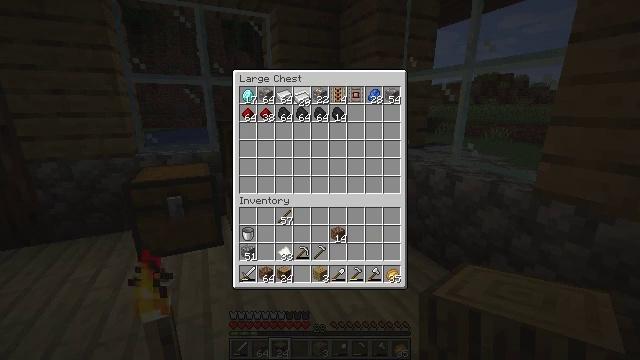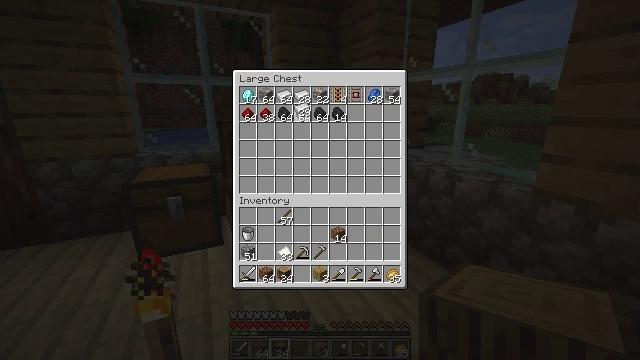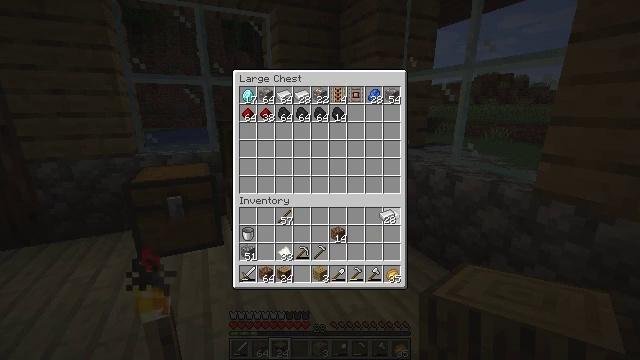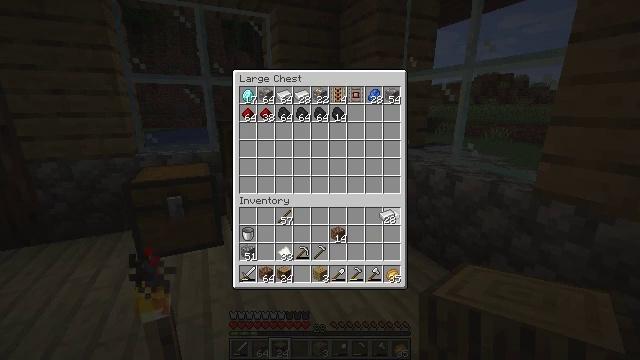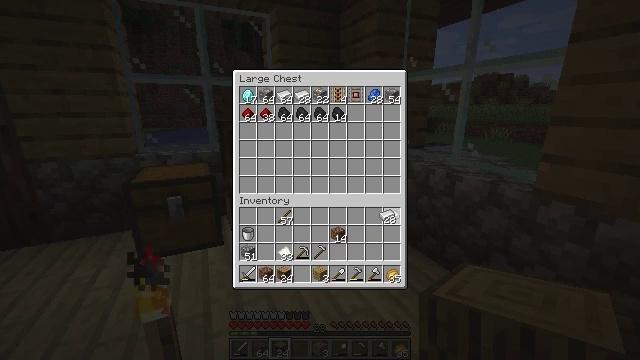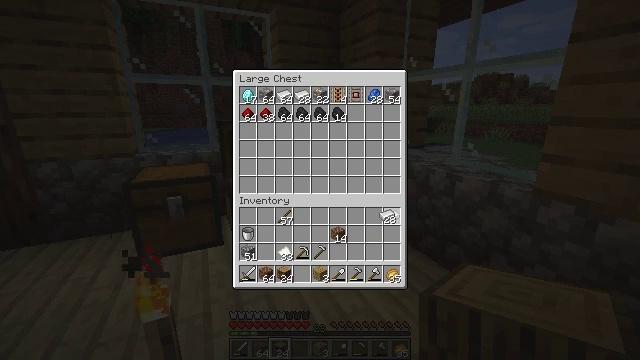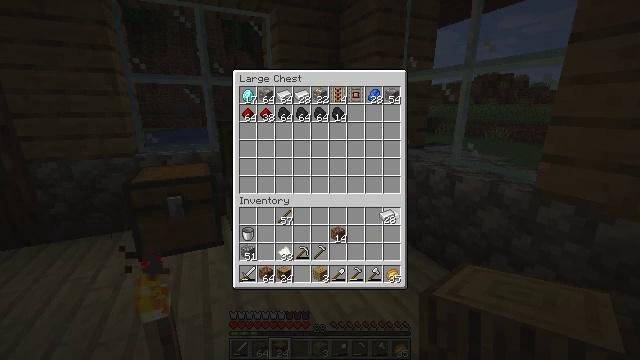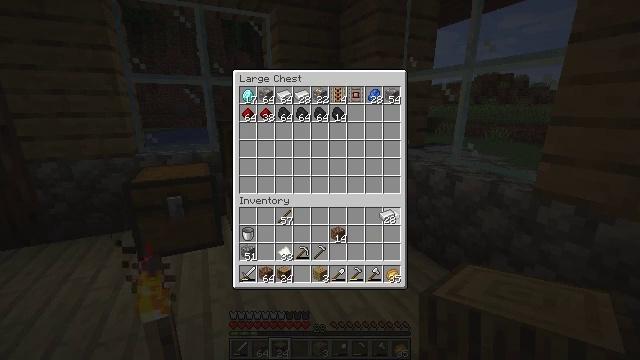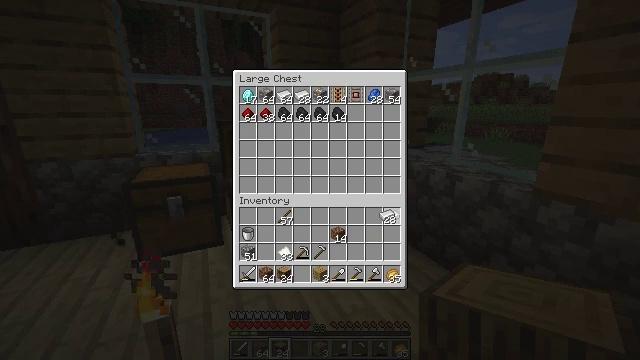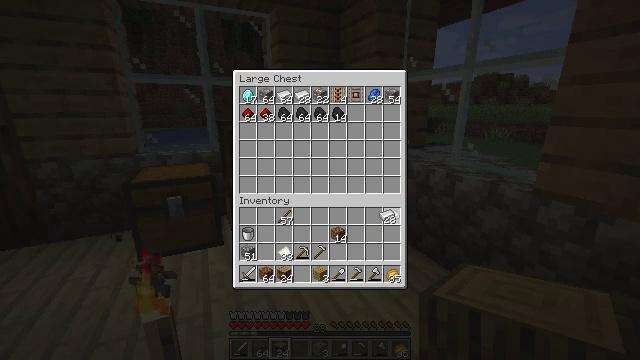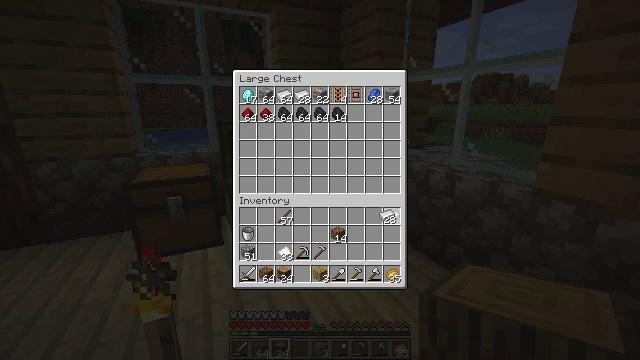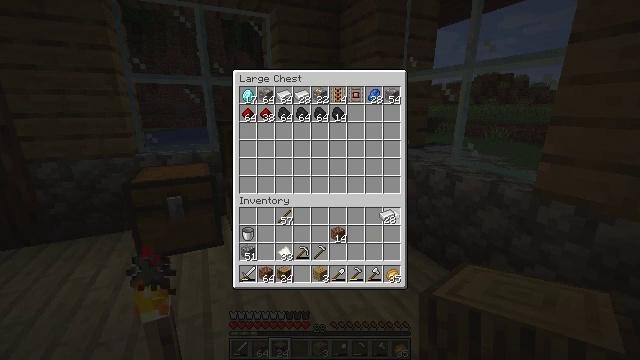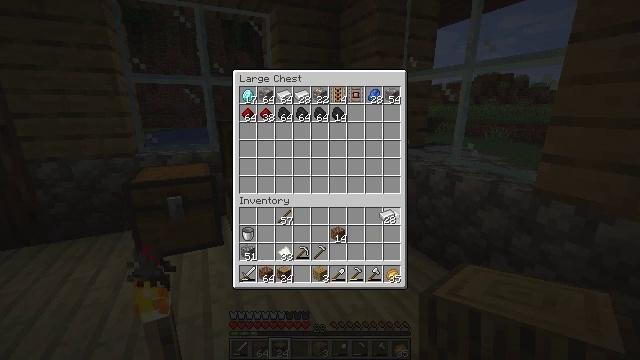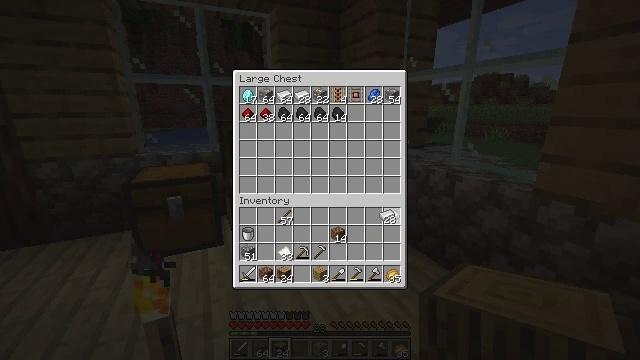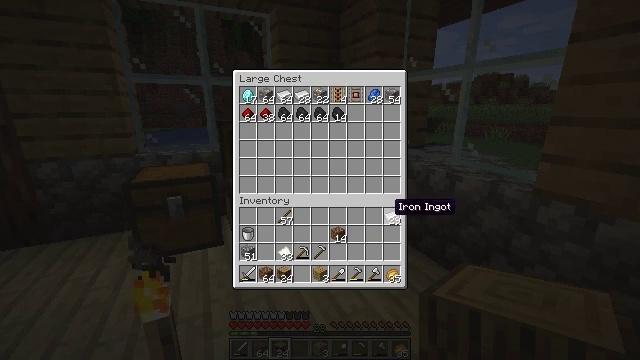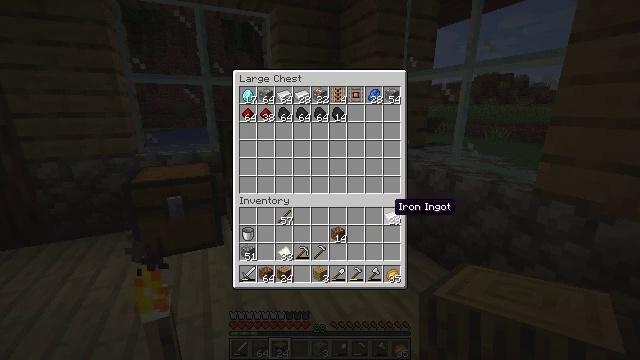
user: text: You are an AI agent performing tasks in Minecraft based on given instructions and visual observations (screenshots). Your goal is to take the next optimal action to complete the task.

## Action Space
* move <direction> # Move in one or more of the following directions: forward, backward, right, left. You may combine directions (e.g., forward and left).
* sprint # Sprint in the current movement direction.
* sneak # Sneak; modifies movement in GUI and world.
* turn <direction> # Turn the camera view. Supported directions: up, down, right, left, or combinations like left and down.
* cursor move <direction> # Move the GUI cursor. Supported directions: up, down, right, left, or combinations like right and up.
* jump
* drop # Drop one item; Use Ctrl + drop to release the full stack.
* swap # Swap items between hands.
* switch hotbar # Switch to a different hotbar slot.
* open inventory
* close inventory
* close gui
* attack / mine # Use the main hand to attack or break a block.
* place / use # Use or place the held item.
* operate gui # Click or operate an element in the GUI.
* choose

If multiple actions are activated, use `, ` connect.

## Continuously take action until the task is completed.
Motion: motion action
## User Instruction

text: Hunt a cod.
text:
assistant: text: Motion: choose, open gui
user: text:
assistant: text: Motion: cursor move right and down
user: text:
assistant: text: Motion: no_op
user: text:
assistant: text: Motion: no_op
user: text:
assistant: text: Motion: no_op
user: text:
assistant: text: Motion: no_op
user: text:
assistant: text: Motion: no_op
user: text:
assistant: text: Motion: no_op
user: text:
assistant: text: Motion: no_op
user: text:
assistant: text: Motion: no_op
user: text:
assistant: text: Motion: operate gui
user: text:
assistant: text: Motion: operate gui
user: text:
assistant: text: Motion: operate gui
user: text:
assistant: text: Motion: no_op
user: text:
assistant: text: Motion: no_op
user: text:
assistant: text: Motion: no_op
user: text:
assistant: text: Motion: no_op
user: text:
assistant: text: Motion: no_op
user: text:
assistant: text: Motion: no_op
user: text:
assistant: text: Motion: cursor move left and down
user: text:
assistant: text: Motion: cursor move left and down
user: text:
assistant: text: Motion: cursor move left
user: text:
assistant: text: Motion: cursor move left
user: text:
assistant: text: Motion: cursor move left
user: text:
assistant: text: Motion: cursor move left
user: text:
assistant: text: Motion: no_op
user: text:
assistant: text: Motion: no_op
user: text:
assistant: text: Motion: no_op
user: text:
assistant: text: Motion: no_op
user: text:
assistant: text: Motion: no_op